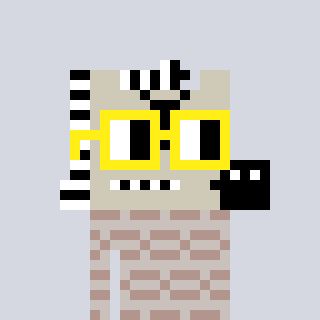
a pixel art character with square yellow glasses, a zebra-shaped head and a foggrey-colored body on a cool background